Interaction volume radius: 5 \u00c5
Interaction volume height: 10 \u00c5
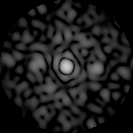
Disorder parameter: 0.8684